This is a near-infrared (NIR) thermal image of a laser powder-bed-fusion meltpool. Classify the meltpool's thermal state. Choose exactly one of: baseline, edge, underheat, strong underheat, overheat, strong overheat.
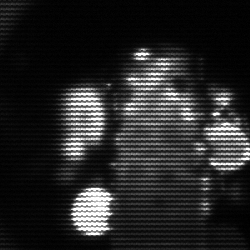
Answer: strong underheat